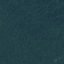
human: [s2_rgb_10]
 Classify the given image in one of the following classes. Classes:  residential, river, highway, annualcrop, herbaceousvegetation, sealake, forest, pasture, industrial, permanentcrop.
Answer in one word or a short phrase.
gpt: Forest